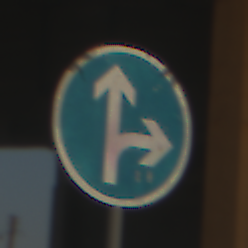
Verkehrszeichen: VorgeschriebeneFahrtrichtungGeradeausOderRechts
Umgebung: Roofed, Suburban
Tageszeit: SunriseSunset
Wetter: Clear
Licht: Natural
Jahreszeit: NotSpecified
Kontrast: MediumContrast